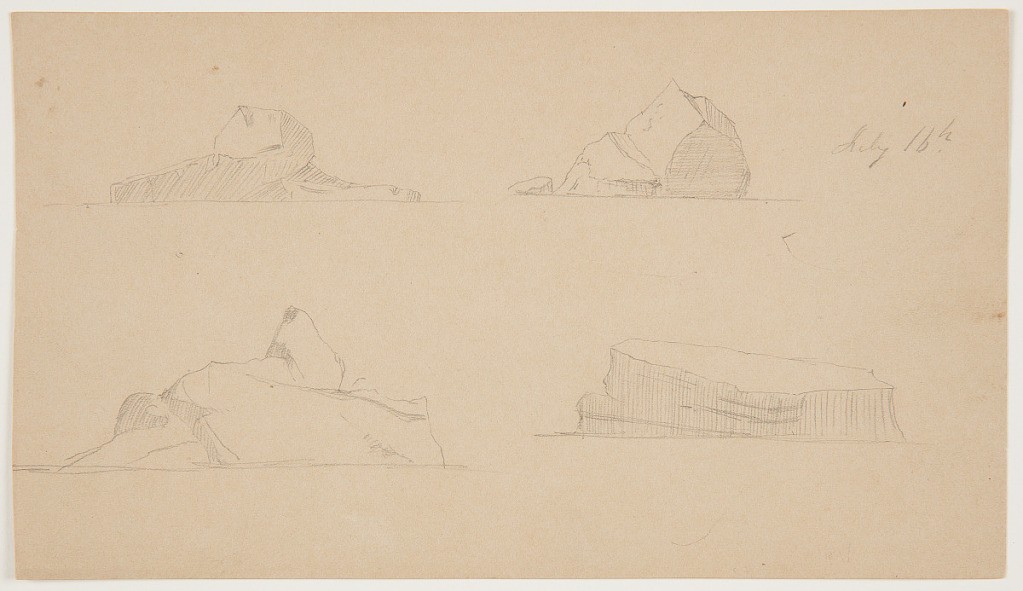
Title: Four Floating Icebergs, Canada
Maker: Frederic Edwin Church, American, 1826–1900
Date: July 16, 1859
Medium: Graphite on light brown wove paper
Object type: Drawing
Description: Seascape sketch showing four distinct views of icebergs off the coast of Newfoundland and Labrador, Canada. Arranged into two stacked rows, the icebergs possess a range of forms: a long base with a round peak at upper left, a bulbous, pointed shape at upper right, a rounded spire on a wide base at lower left, and a flat, plateau-like shape at lower right.